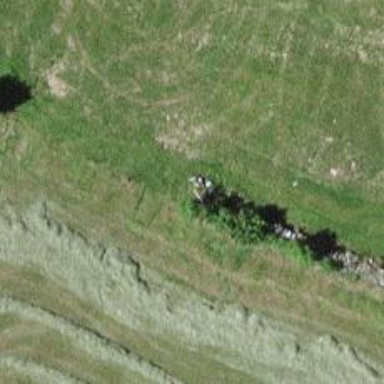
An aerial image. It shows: Dry stone wall barrier.